Interaction volume radius: 5 \u00c5
Interaction volume height: 30 \u00c5
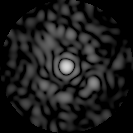
Disorder parameter: 0.7941